Question: Hey I've deployed one of my Rails app in the server using 'phusion Passenger(4.0.20)' and 'Rails 3.0.3' and Ruby 'ruby-1.8.7-p374'. In the same system, we are managing other rails projects also with other Rails and Ruby versions. We are using 'RVM' to manage rubies.
Doing rvm list shows:
'''
rvm rubies
ruby-1.8.7-p371 [ x86_64 ]
=* ruby-1.8.7-p374 [ x86_64 ]
ruby-2.0.0-p353 [ x86_64 ]
ruby-2.0.0-p451 [ x86_64 ]
ruby-2.1.0 [ x86_64 ]
ruby-2.1.1 [ x86_64 ]
# => - current
# =* - current && default
# * - default
'''
The project that I've problem while running is using 'ruby-1.8.7-p374' and 'Rails 3.0.3'. Now when I take the URL, it shows the below given error.

Restarted apache, restarted passenger, but we are getting issues with 'ruby-2.0.0-p451' which we have installed for managing another Rails application.
What could be the reason? Please help :)
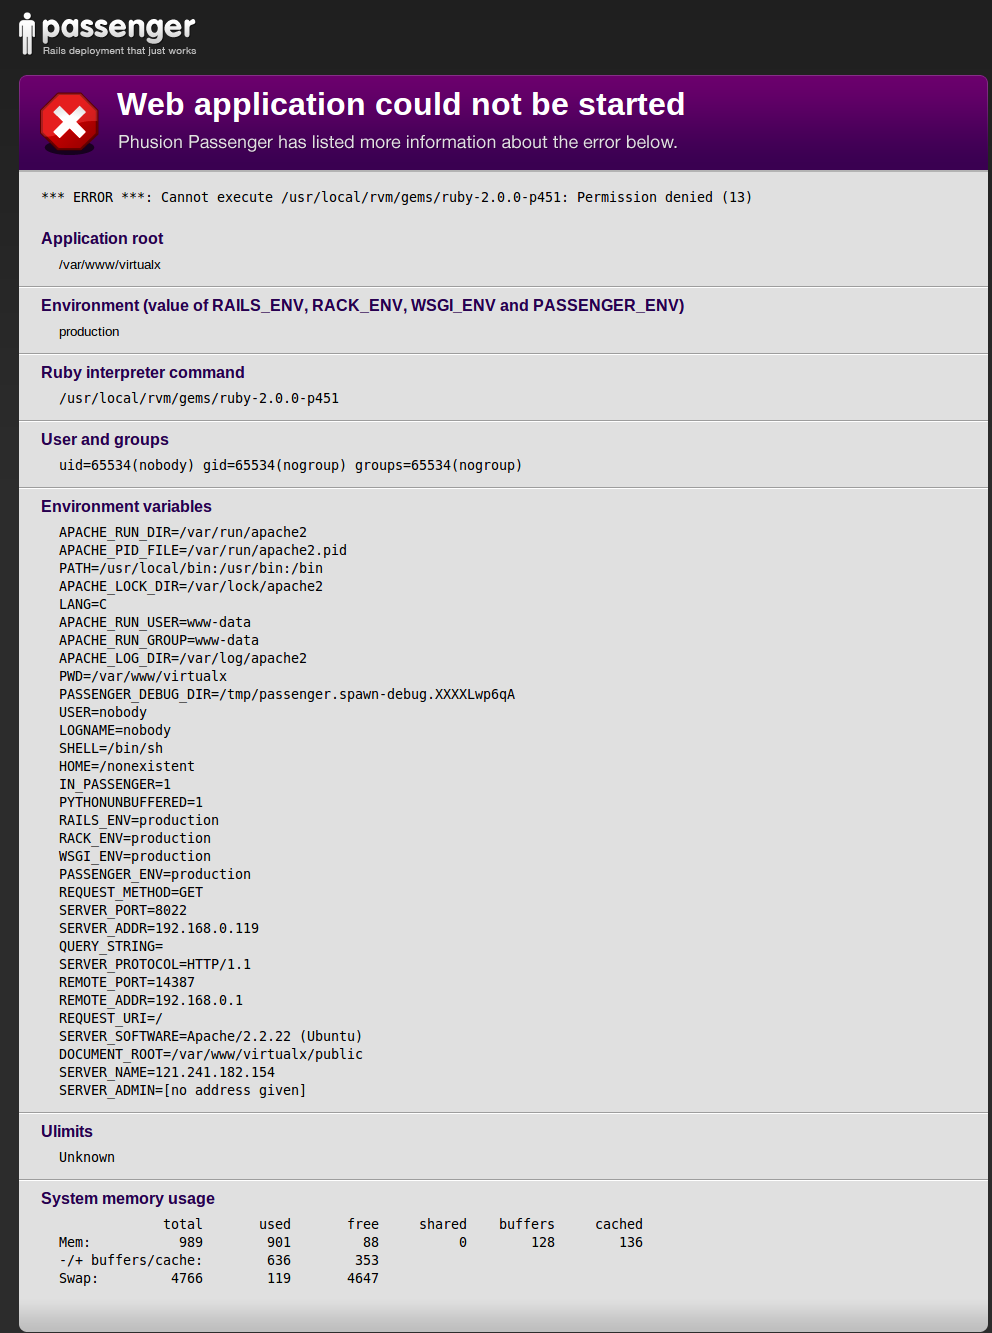
Answer: Go to the project directory and run the below commands one by one:
'''
rvm use ruby-1.8.7-p374
gem install bundler passenger
rvm passenger-install-apache2-module
'''
This will install passenger along with Apache module, mean while you will be asked to add some configuration changes to '/etc/apache2/apache2.conf' and do it as such.
Create a file in '/etc/apache2/sites-available/' for your site (something like 'www.virtualx.com') and insert this:
'''
<VirtualHost *>
# Change these 3 lines to suit your project
RailsEnv production
ServerName www.virtualx.com
DocumentRoot /var/www/my_project/public # Note the 'public' directory
</VirtualHost>
'''
and set the 'PassengerRuby' option to 'ruby-1.8.7-p374'.
Restart Apache service. You are all done.
Now it will work ok.
If you need multiple ruby versions working simultaneously for different projects, then refer <URL>.
Hope it helps :)